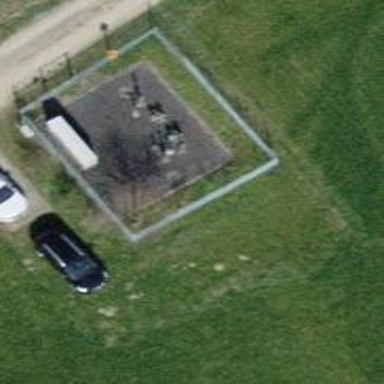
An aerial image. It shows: Gas industrial area enclosed by fence.